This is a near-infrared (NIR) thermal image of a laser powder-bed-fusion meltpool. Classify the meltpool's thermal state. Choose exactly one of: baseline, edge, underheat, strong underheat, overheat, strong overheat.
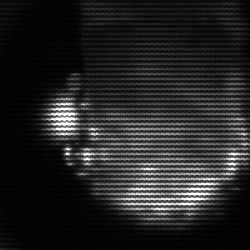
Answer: baseline